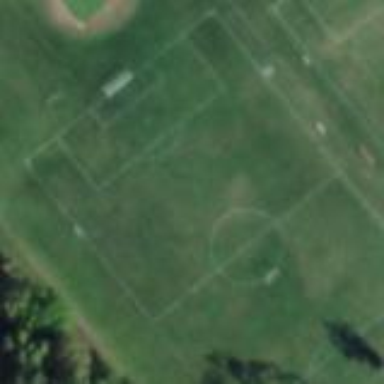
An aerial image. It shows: Soccer pitch for leisureland activities.